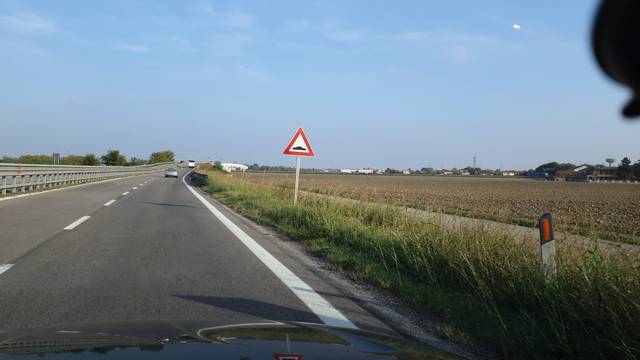
Region: Italy
Coordinates: 45.021, 11.686